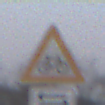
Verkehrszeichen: RadverkehrLinks
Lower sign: RichtungsangabeDurchPfeile7
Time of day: SunriseSunset
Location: Outdoor (Nature)
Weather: Clear
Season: NotSpecified
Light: Natural